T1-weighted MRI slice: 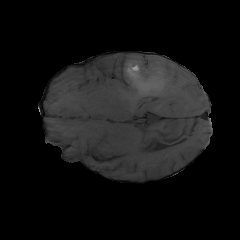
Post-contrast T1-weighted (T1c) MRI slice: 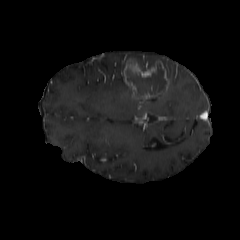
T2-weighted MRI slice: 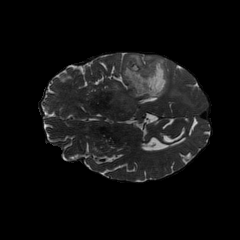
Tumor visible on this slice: yes